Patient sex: M
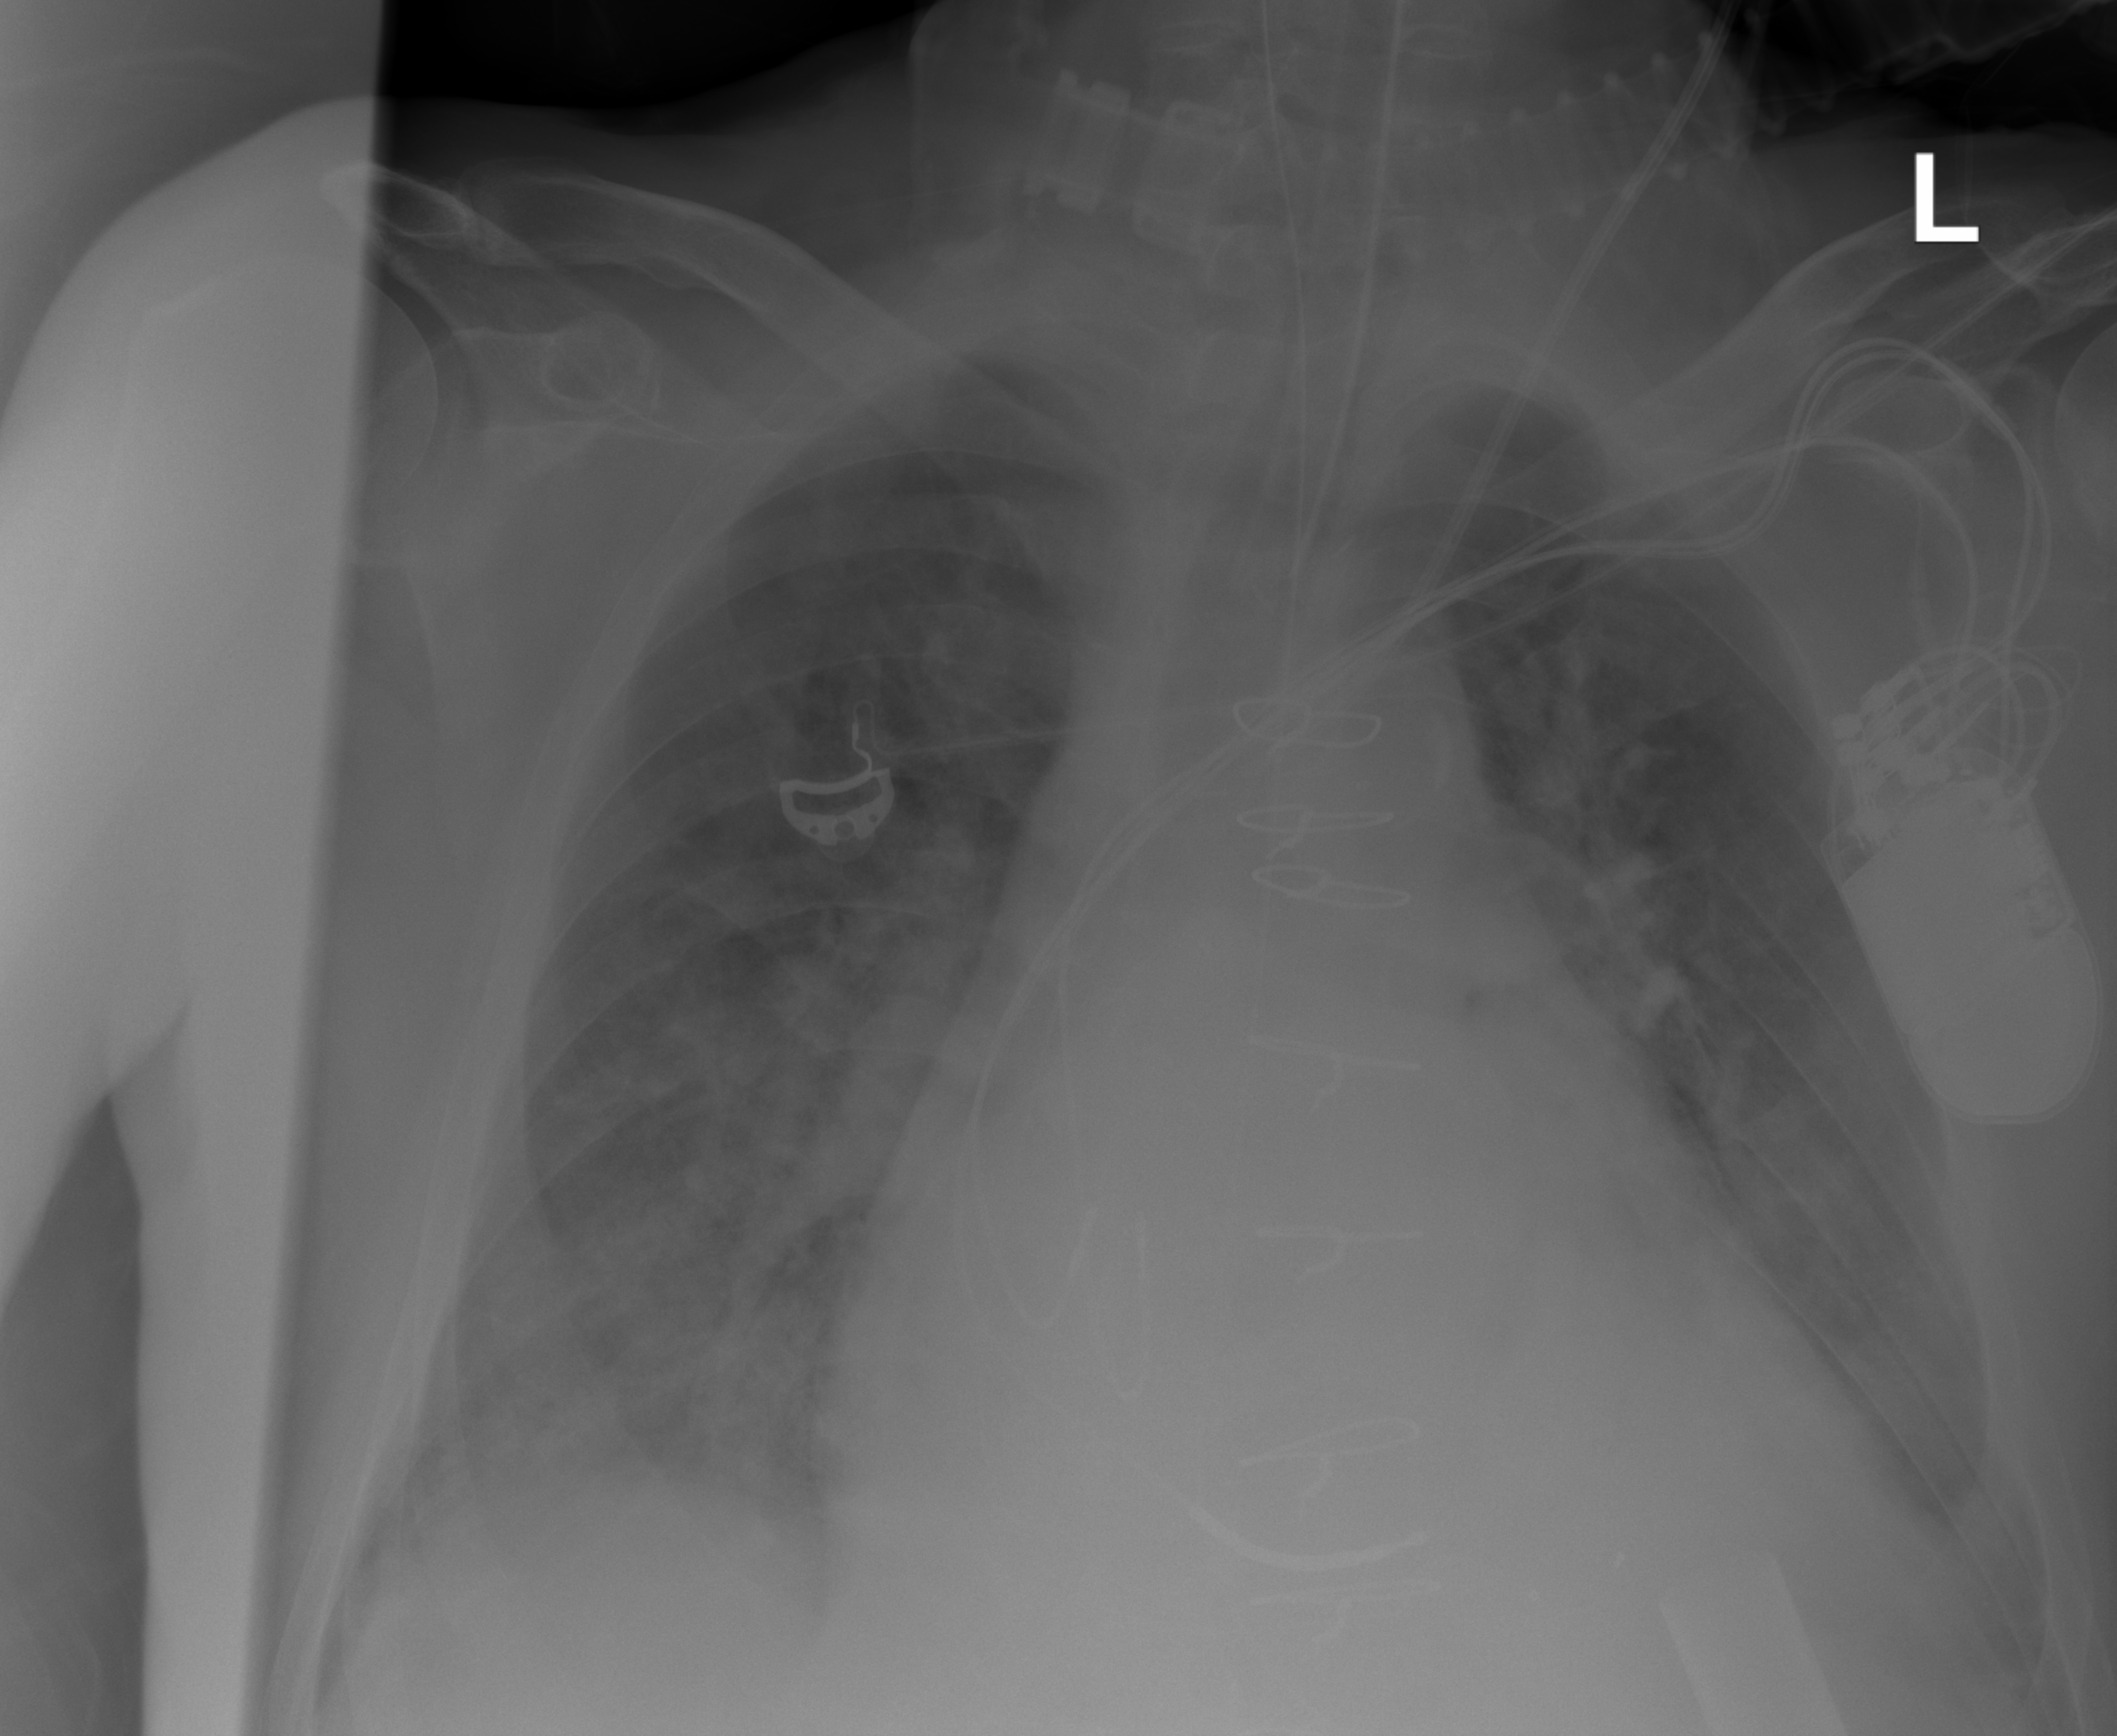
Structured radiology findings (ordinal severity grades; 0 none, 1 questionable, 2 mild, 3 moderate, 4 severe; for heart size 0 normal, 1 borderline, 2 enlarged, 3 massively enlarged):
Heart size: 3
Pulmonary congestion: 2
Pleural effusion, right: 2
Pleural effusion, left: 2
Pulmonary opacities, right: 2
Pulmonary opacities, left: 0
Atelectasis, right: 2
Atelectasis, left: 2